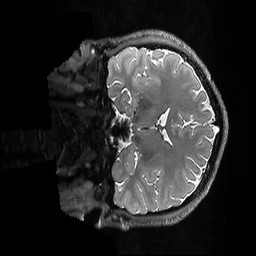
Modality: T2w
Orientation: coronal
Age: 26
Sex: male
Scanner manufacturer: ge
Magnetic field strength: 3 T
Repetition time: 3.202 s
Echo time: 0.06456 s